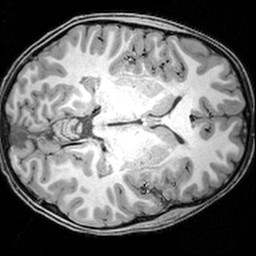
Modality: T1w
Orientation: axial
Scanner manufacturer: siemens
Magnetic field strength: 3 T
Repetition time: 1.9 s
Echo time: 0.00397 s